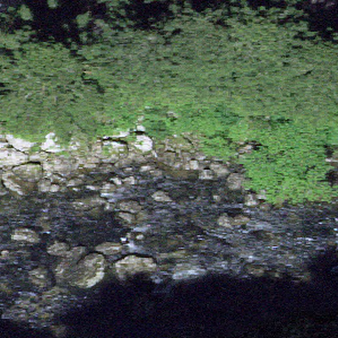
Label: other